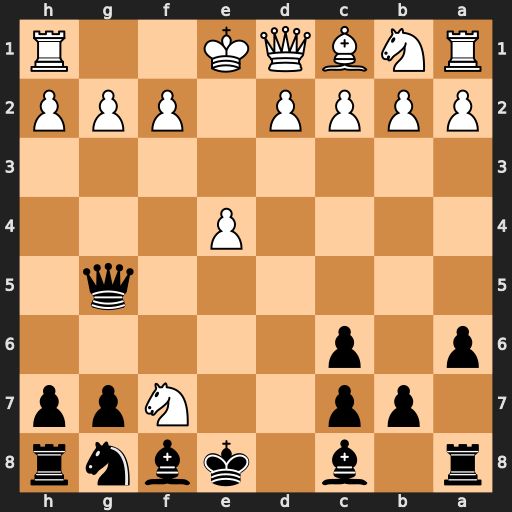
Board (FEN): r1b1kbnr/1pp2Npp/p1p5/6q1/4P3/8/PPPP1PPP/RNBQK2R
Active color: b
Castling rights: KQkq
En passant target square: -
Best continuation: Qxg2